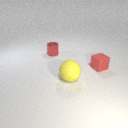
small red rubber cube to the right of small red metal cylinder